【题型】选择题　【知识点】函数　【难度】easy
如图，点 \( A \) 在反比例函数 \( y = \frac{k}{x} \) 的图象上，\( AB \perp x \) 轴于点 \( B \)，点 \( C \) 在 \( x \) 轴上，且 \( CO:OB = 3:2 \)。△ABC 的面积为 10，则 \( k \) 的值为（ ）

A. 6 \\
B. 7 \\
C. 8 \\
D. 9
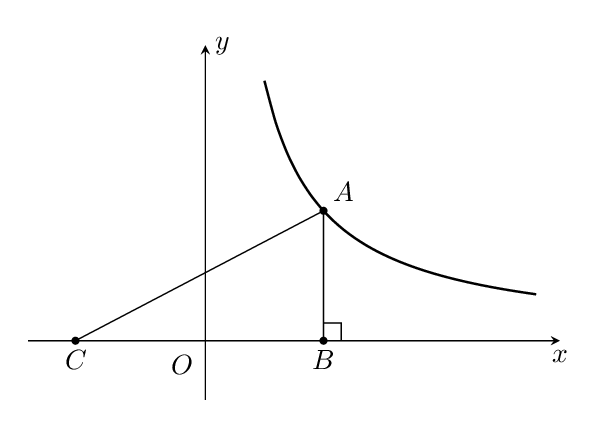
【解答】
【答案】C

【分析】本题考查反比例函数 \( k \) 的几何意义，在反比例图像上任意一点 \((x, y)\)，从这一点分别向 \( x \)、\( y \) 轴作垂线，所围成的四边形的面积等于 \(|k|\)。根据比例函数 \( k \) 的几何意义可得 \( S_{\triangle OAB} = \frac{1}{2}k \)，根据 \( CO:OB = 3:2 \) 可得 \( S_{\triangle OAB} : S_{\triangle ABC} = 2:5 \)，根据 △ABC 的面积为 10 列方程即可得答案。正确得出 \( S_{\triangle OAB} = \frac{1}{2}k \) 是解题关键。

【详解】解：如图，连接 \( OA \)，\\

反比例函数图像在第一象限，\\
\( k > 0 \)，\\
点 A 在反比例函数 \( y = \frac{k}{x} \) 的图象上，\\
\[ S_{\triangle OAB} = \frac{1}{2}k \]，\\
\( CO:OB = 3:2 \)，\\
\( S_{\triangle OAC}:S_{\triangle OAB} = 3:2 \)，\\
\( S_{\triangle OAB}:S_{\triangle ABC} = 2:5 \)，\\
△ABC 的面积为 10，\\
\( S_{\triangle OAB} = \frac{2}{5}S_{\triangle ABC} = 4 \)，即 \(\frac{1}{2}k = 4\)，\\
解得：\( k = 8 \)。\\
故选：C。
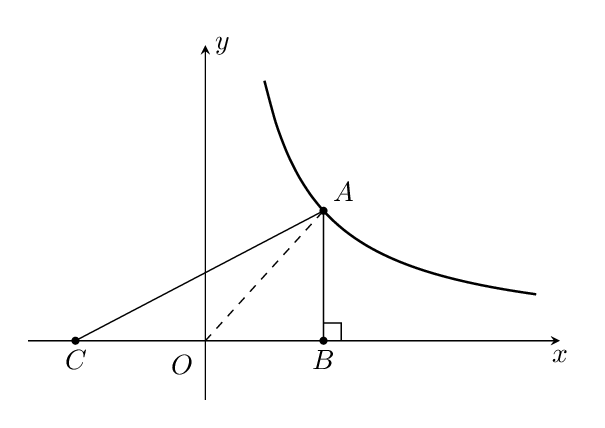